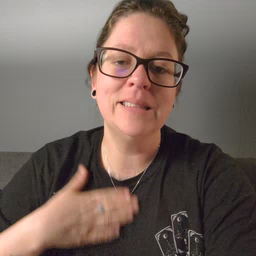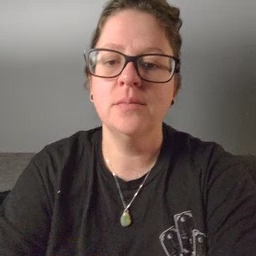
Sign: please